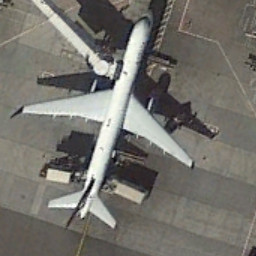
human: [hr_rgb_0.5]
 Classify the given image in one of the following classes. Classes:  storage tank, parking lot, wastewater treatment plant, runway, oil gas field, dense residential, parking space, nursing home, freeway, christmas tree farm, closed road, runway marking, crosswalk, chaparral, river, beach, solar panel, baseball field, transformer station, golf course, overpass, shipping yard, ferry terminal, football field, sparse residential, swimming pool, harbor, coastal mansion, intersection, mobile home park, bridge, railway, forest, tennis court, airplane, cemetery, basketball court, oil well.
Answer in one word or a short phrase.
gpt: airplane